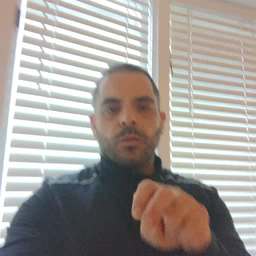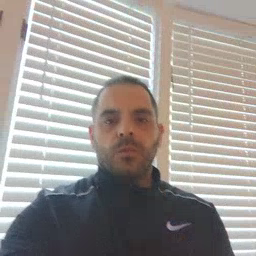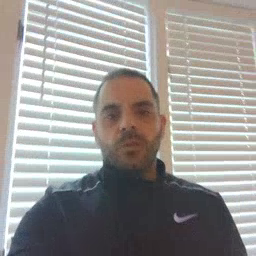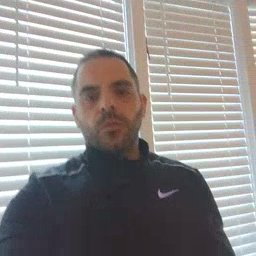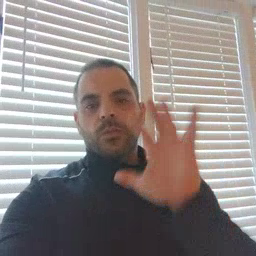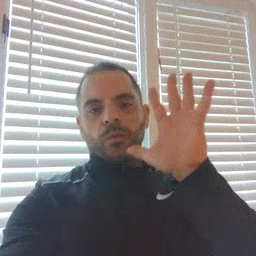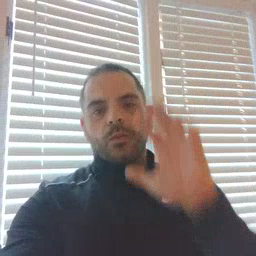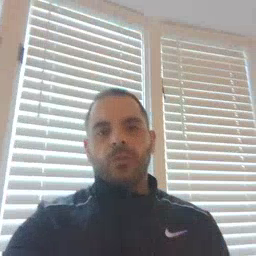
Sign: bye